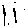
Label: line